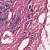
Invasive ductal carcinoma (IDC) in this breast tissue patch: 1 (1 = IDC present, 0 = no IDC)